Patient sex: F
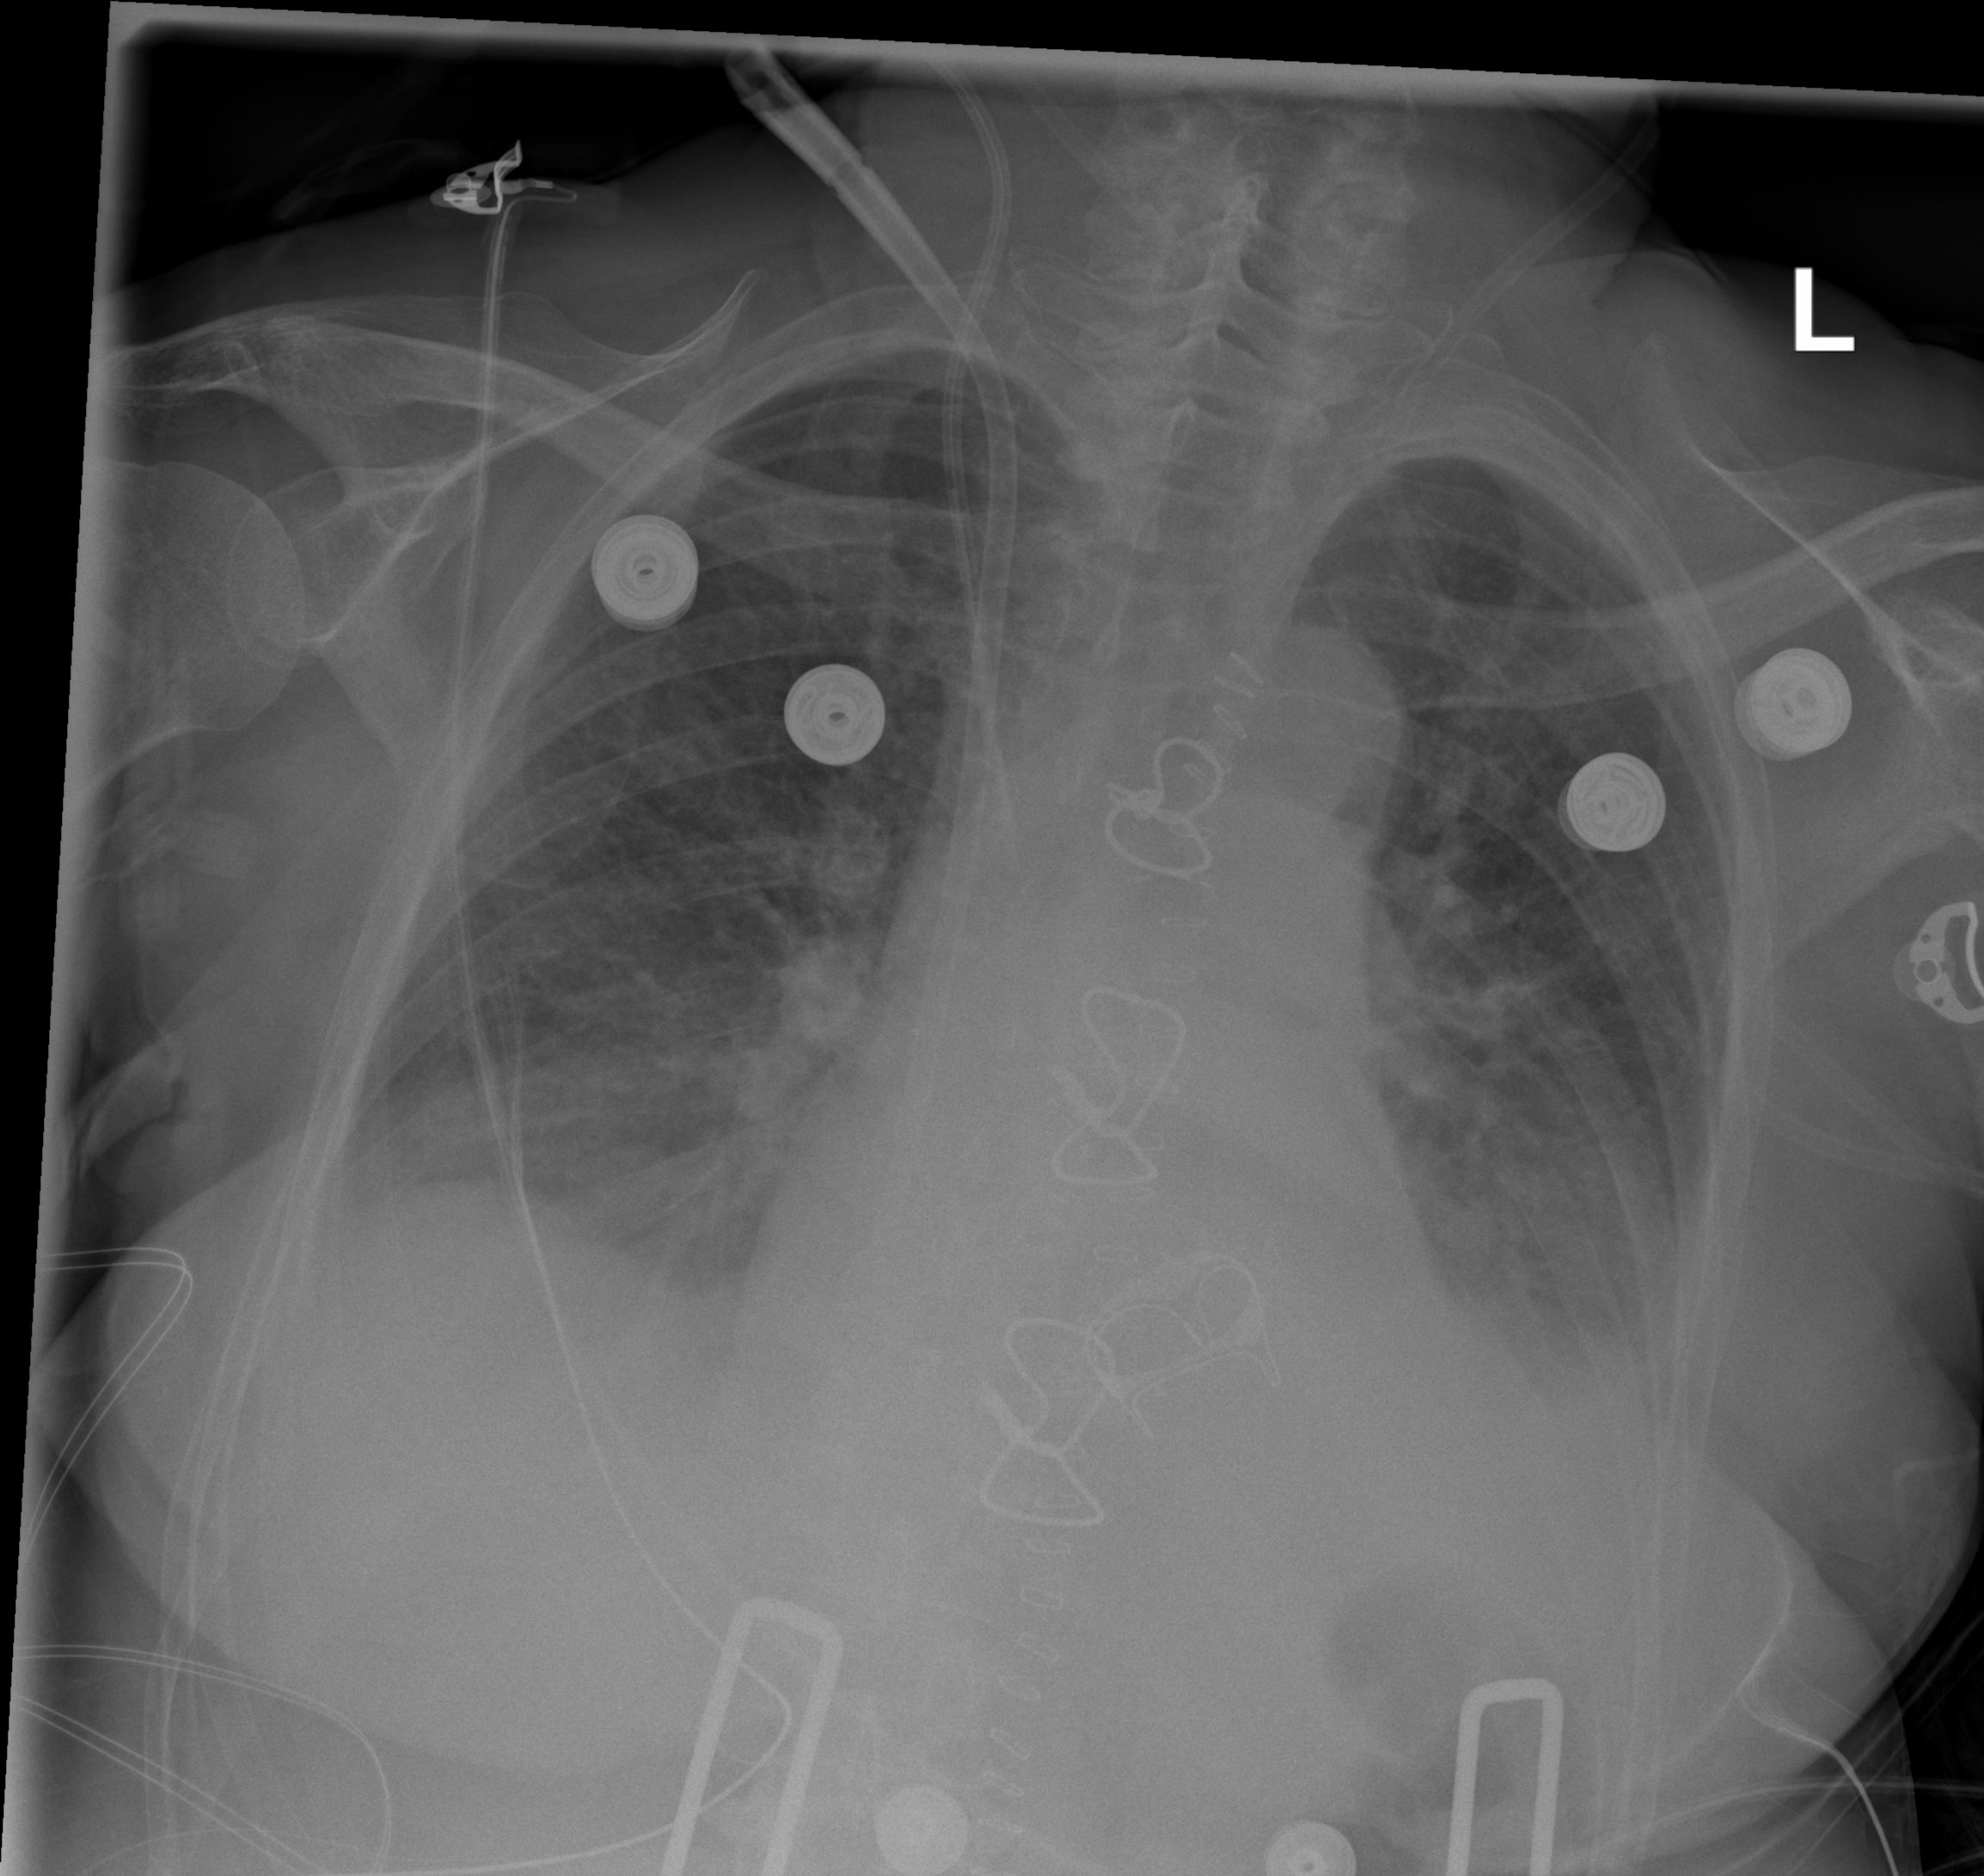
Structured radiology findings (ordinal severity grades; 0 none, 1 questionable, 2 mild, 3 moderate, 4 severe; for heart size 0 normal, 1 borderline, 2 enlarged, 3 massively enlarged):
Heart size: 2
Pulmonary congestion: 1
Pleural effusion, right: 2
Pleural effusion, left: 2
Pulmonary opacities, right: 1
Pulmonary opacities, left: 1
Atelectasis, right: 0
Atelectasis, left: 2